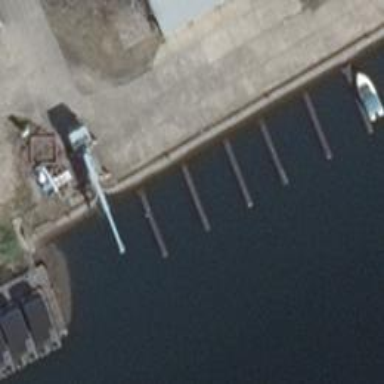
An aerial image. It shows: Man-made pier.